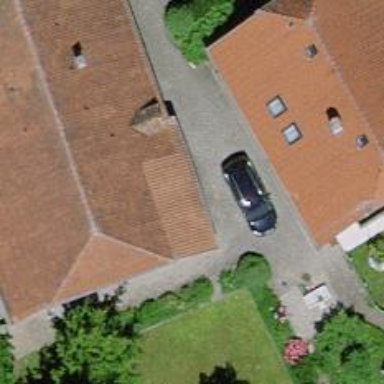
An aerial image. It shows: House with half-hipped roof shape.